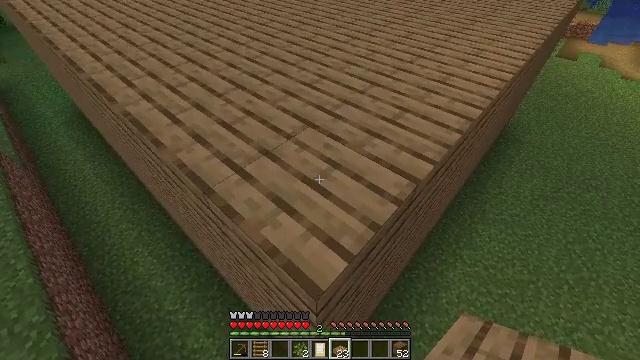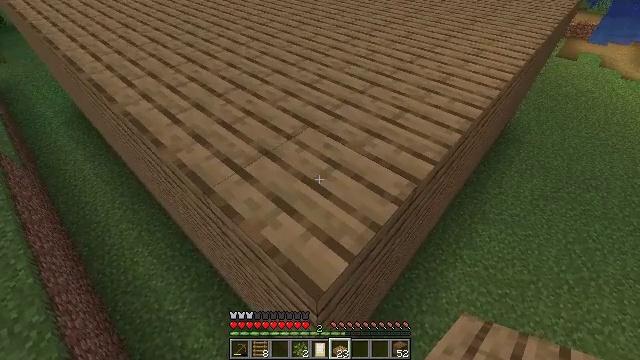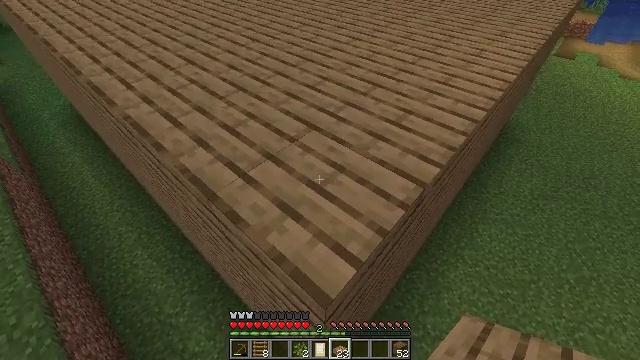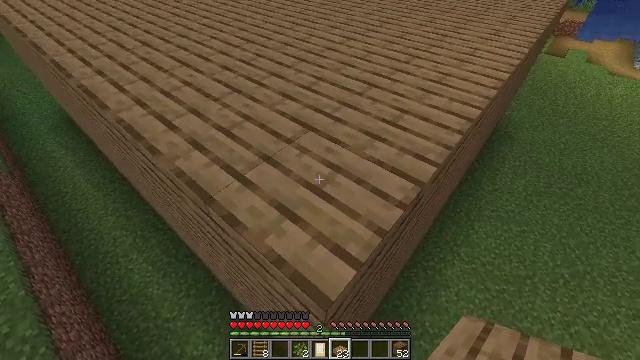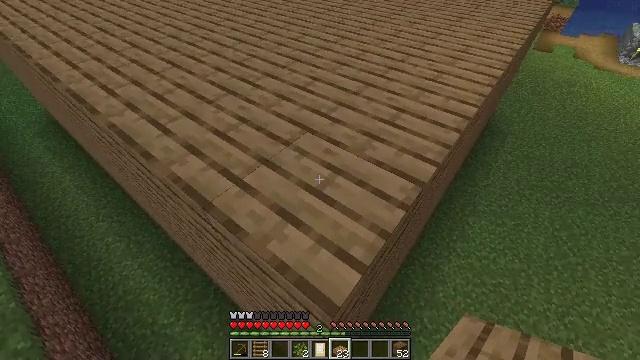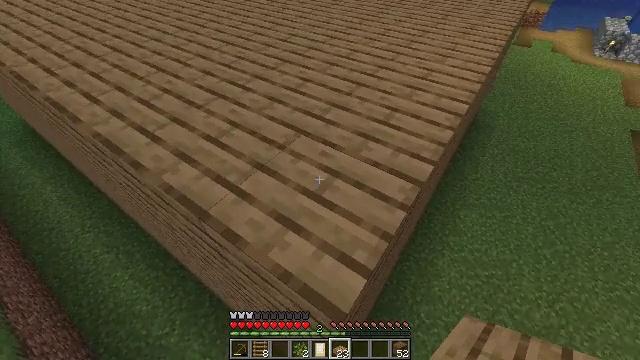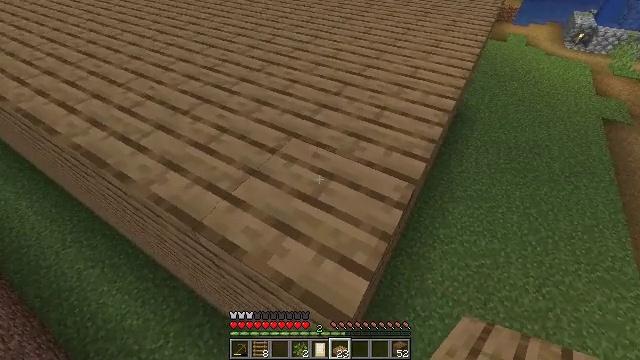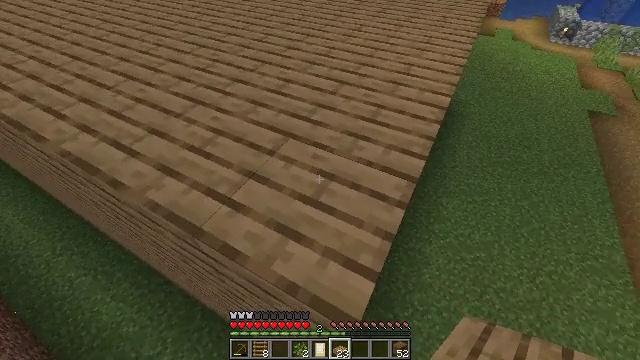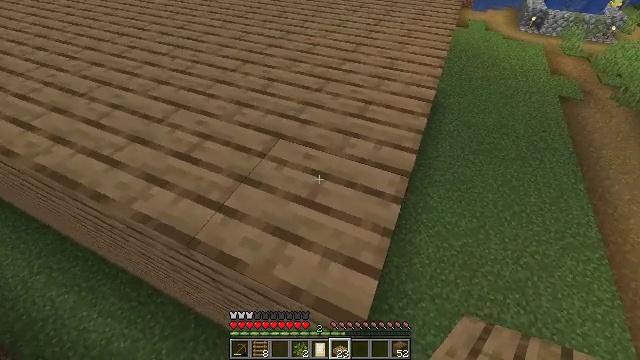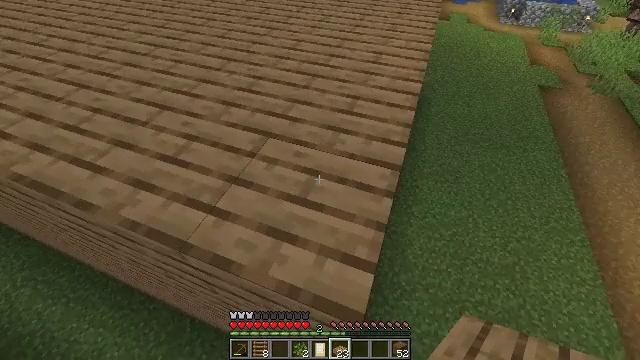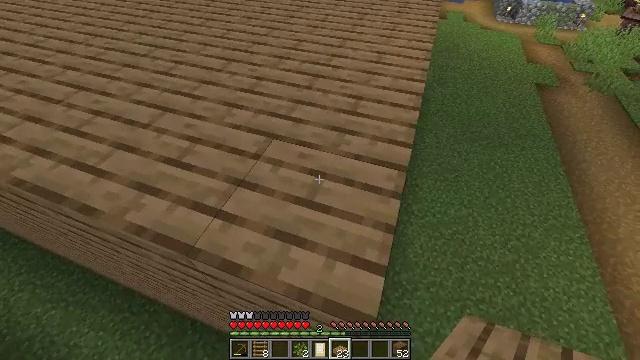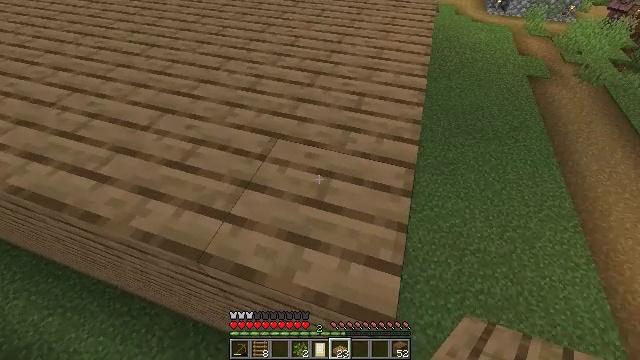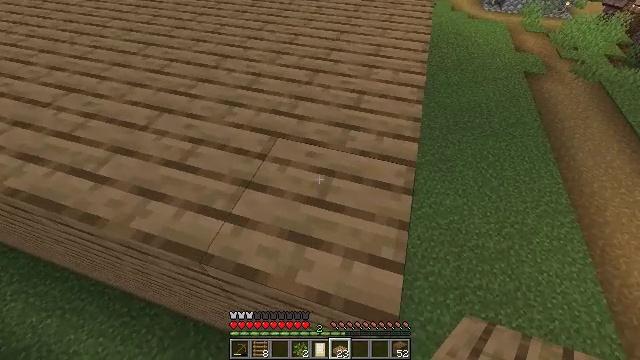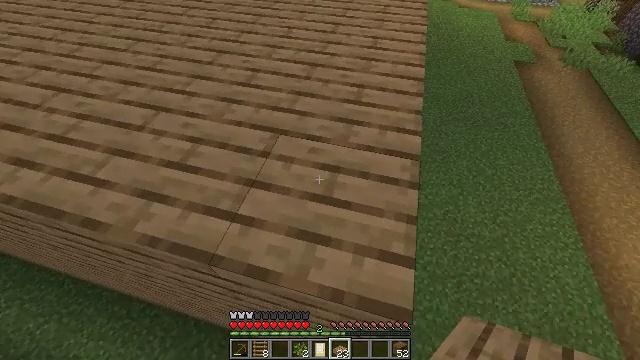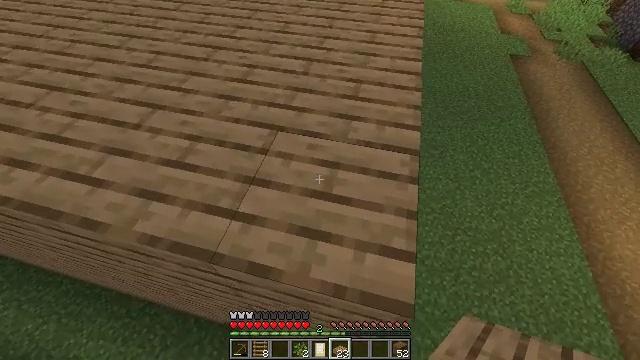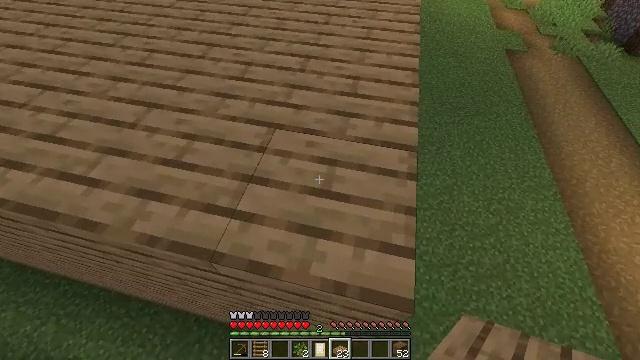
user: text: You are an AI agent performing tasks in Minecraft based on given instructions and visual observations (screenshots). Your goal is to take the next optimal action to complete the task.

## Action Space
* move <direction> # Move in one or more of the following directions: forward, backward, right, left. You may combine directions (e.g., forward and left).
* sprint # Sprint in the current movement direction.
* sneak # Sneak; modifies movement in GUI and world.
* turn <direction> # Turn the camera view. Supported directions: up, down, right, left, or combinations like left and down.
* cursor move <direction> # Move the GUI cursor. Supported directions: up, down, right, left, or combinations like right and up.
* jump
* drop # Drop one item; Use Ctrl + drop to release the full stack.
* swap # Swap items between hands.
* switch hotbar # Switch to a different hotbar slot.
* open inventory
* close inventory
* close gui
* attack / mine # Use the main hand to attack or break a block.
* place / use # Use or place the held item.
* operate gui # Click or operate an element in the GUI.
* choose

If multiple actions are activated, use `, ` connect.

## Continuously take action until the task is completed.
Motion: motion action
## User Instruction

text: Drop an oak slab.
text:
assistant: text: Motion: move left, sneak
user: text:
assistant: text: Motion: move left, sneak
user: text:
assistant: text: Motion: move left, sneak, turn right
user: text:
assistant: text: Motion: move left, sneak, turn right
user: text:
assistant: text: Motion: move left, sneak, turn right
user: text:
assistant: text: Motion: move left, sneak, turn right
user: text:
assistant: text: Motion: move left, sneak, turn right
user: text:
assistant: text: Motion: move left, sneak, turn right
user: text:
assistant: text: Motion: move left, sneak, turn right
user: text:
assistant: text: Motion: move left, sneak
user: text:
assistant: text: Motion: move left, sneak, turn right
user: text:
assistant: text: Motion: move left, sneak
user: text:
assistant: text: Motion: sneak, turn right and down
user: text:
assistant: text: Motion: sneak, turn right
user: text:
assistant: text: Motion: sneak
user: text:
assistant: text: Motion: sneak
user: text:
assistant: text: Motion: sneak, turn right and down
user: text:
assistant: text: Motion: sneak
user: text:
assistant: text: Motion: sneak, turn right and down
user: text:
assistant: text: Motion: sneak, turn right and down
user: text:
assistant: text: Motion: sneak, turn right and down
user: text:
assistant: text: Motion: sneak
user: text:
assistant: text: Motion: sneak, turn down
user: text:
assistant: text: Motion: sneak, turn down
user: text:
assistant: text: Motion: sneak
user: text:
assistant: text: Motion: sneak
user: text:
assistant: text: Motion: sneak
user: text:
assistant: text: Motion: sneak
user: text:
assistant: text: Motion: sneak
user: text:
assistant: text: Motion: sneak